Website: lowes
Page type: order-tracking
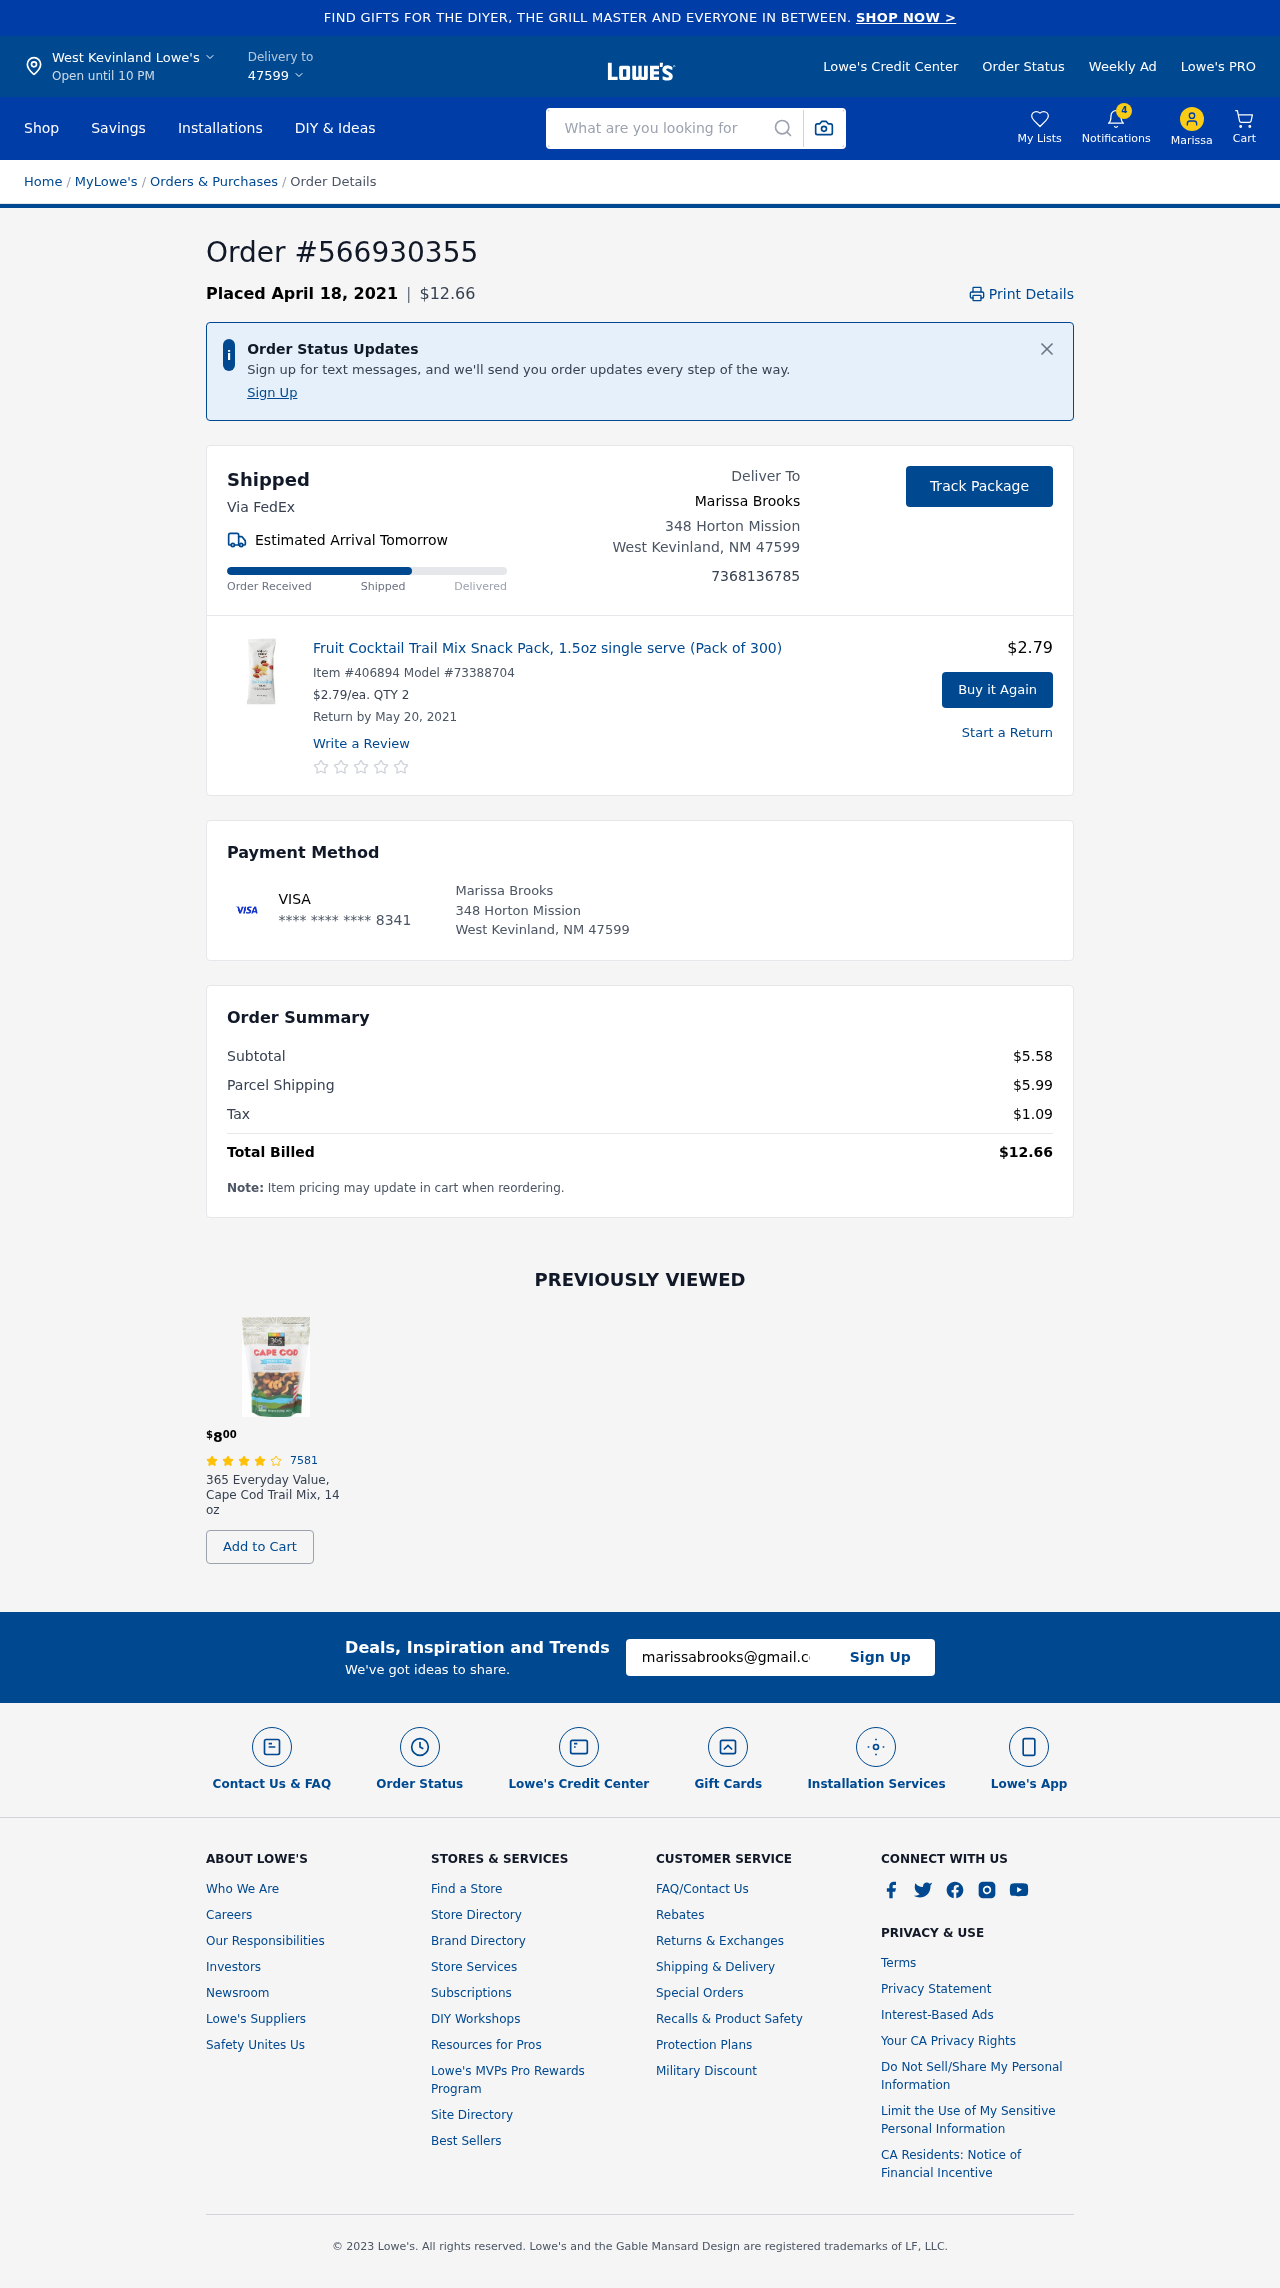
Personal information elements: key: PII_CARD_LAST4
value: **** **** **** 8341
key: PII_CARD_TYPE
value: VISA
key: PII_CITY
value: West Kevinland Lowe's
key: PII_CITY_STATE_ZIP
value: West Kevinland, NM 47599
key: PII_EMAIL
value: marissabrooks@gmail.com
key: PII_FIRSTNAME
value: Marissa
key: PII_FULLNAME
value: Marissa Brooks
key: PII_PHONE
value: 7368136785
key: PII_POSTCODE
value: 47599
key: PII_STREET
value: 348 Horton Mission
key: PII_FULLNAME2
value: Marissa Brooks
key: PII_STREET2
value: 348 Horton Mission
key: PII_CITY_STATE_ZIP2
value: West Kevinland, NM 47599
Product elements: key: PRODUCT1_NAME
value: Fruit Cocktail Trail Mix Snack Pack, 1.5oz single serve (Pack of 300)
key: PRODUCT1_PRICE
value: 2.79
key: PRODUCT1_QUANTITY
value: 2
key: PRODUCT2_NAME
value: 365 Everyday Value, Cape Cod Trail Mix, 14 oz
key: PRODUCT2_NUM_RATINGS
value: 7581
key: PRODUCT2_PRICE
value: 8
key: PRODUCT2_RATING
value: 4
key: PRODUCT1_ITEM
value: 406894
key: PRODUCT1_MODEL
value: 73388704
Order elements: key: ORDER_ID
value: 566930355
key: ORDER_DATE
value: Placed April 18, 2021
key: ORDER_TOTAL
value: $12.66
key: ORDER_DELIVERY_DATE
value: Estimated Arrival Tomorrow
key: ORDER_RETURN_BY_DATE
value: Return by May 20, 2021
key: ORDER_SUBTOTAL
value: $5.58
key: ORDER_SHIPPING_COST
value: $5.99
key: ORDER_TAX
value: $1.09
Search elements: key: HEADER_SEARCH
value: What are you looking for
Other elements: key: NOTIFICATION_COUNT
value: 4